Breast ultrasound image
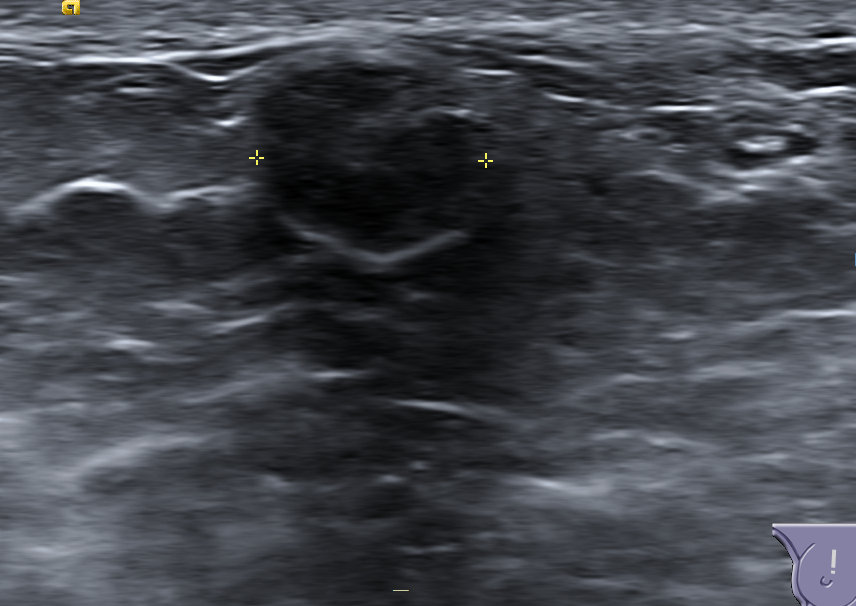
Diagnosis: benign